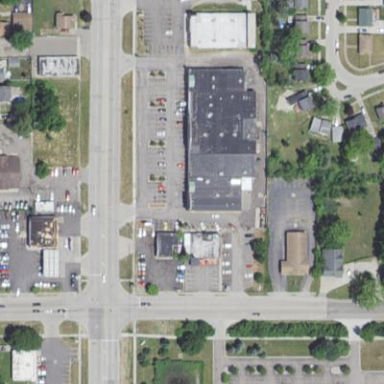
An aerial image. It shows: Retail area.